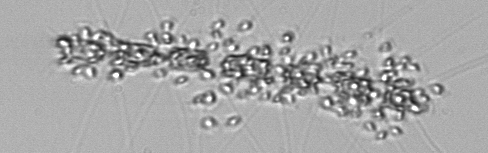
Label: Chaetoceros_didymus_TAG_external_flagellate